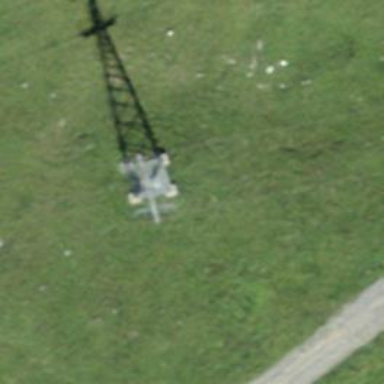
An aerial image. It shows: Pylon used for aerialway.